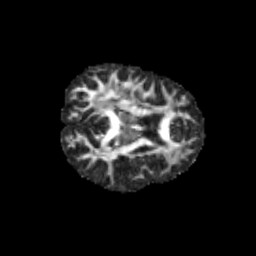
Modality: FA
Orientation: axial
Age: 11
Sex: female
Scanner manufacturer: siemens
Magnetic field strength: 3 T
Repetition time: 3.8 s
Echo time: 0.07 s